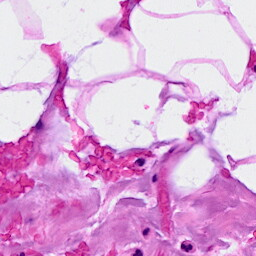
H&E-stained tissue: Breast